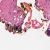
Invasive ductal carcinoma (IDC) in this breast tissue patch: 0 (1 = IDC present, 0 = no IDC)